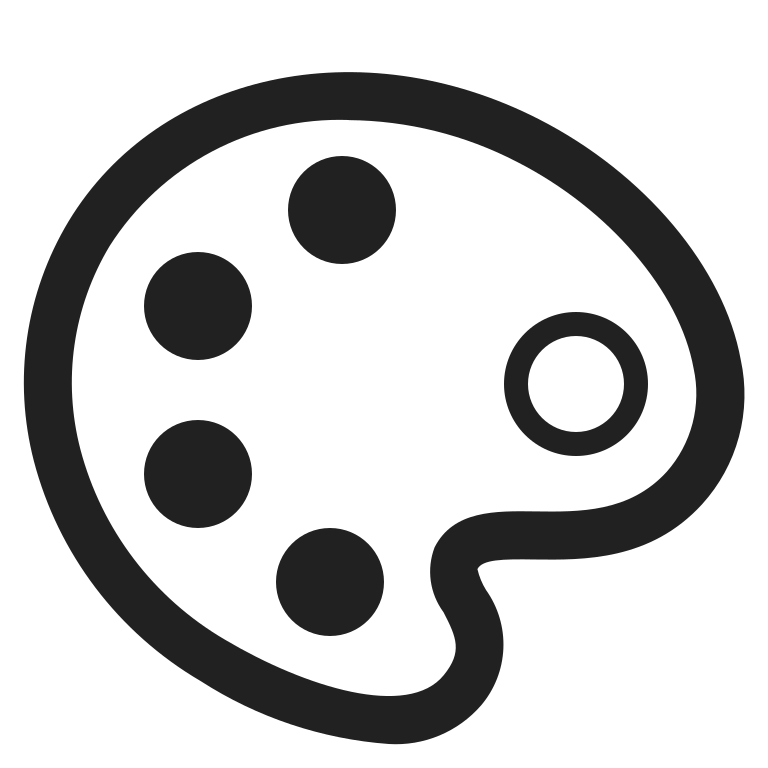
artist palette high contrast